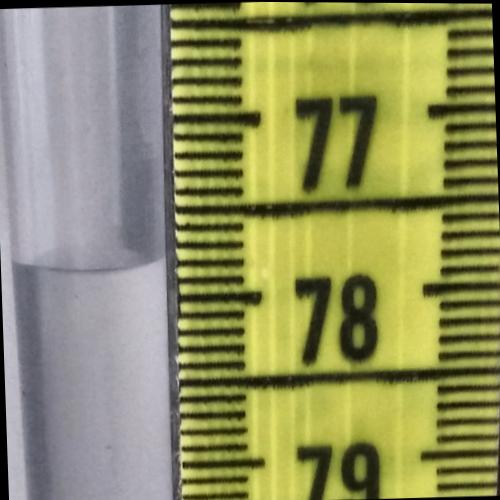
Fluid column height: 77.8 cm